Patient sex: M
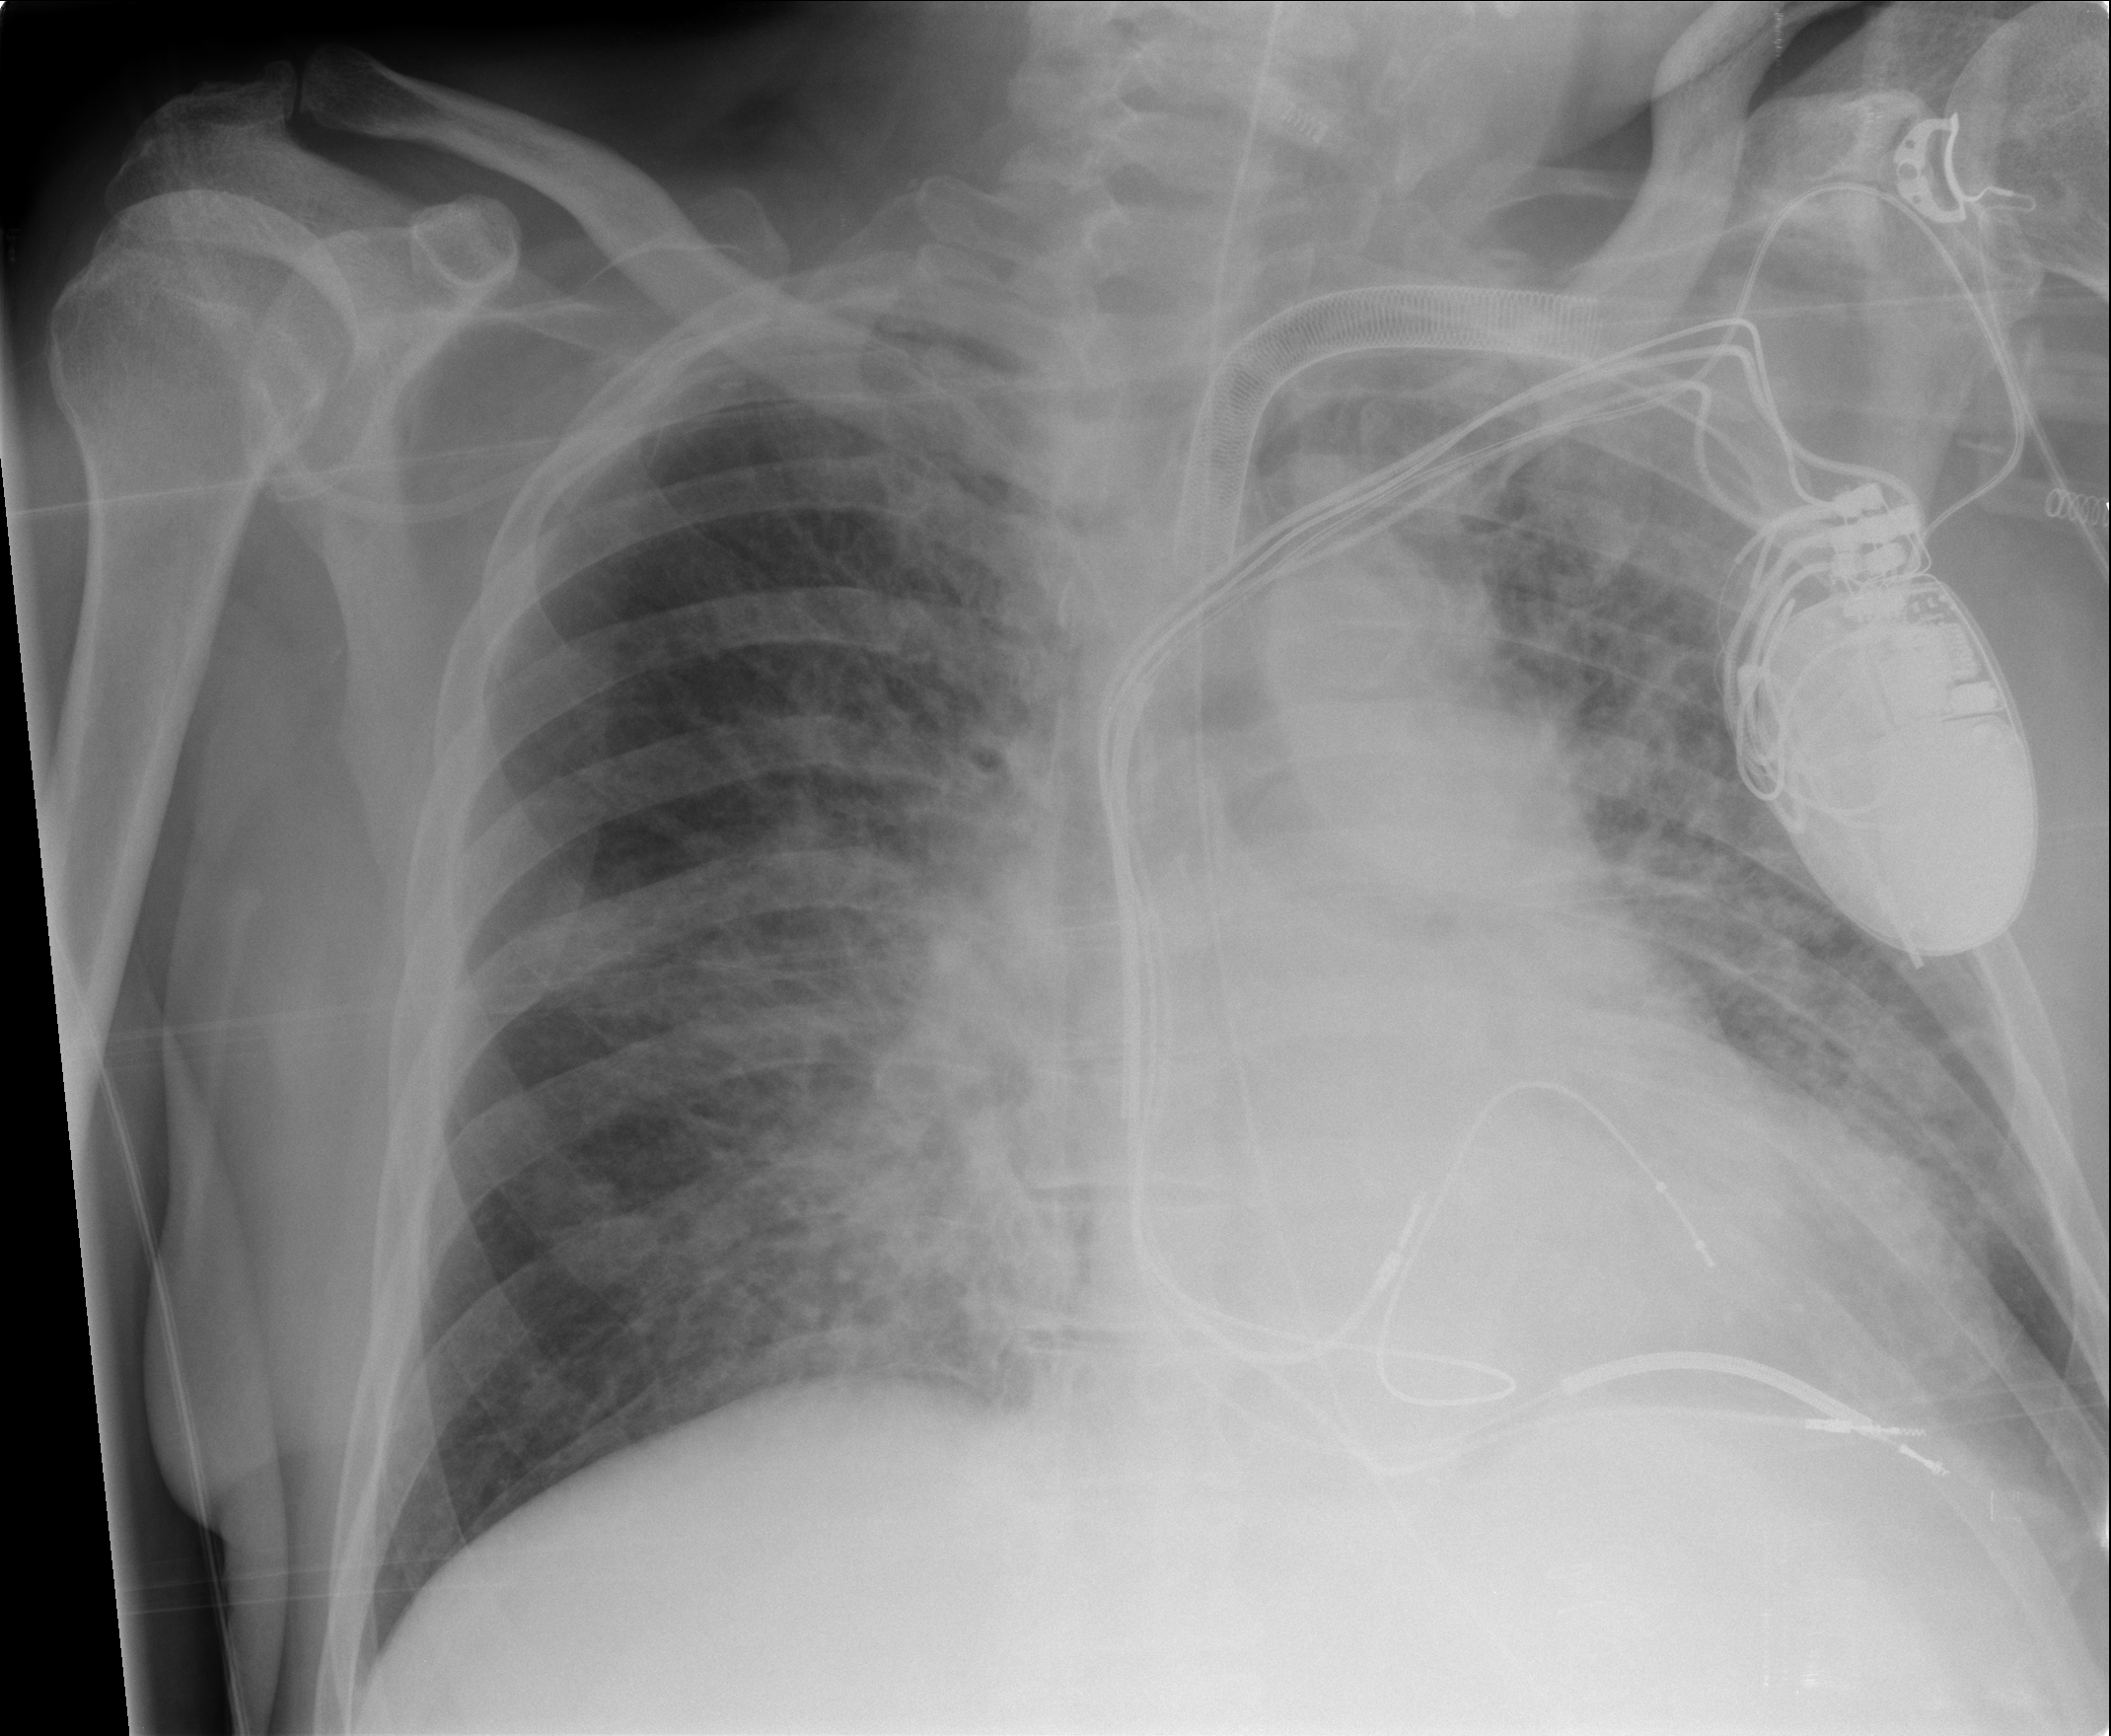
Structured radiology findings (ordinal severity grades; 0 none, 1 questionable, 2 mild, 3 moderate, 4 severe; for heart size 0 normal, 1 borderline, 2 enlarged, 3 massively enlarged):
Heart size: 2
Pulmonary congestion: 3
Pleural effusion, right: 0
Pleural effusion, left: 1
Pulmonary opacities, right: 3
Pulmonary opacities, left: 3
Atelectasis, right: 2
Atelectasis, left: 2